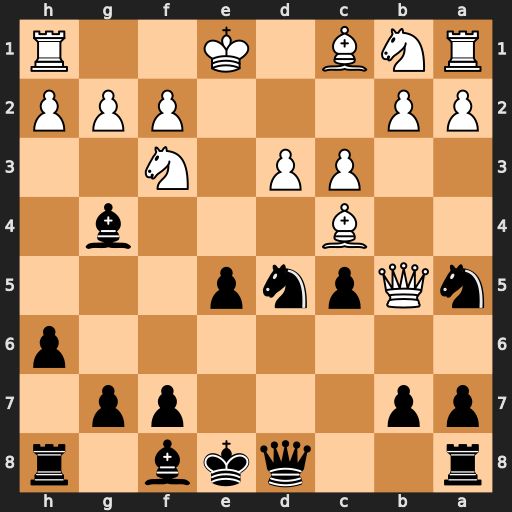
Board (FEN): r2qkb1r/pp3pp1/7p/nQpnp3/2B3b1/2PP1N2/PP3PPP/RNB1K2R
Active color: b
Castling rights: KQkq
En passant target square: -
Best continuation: Bd7 Qxa5 Qxa5